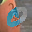
Label: 0